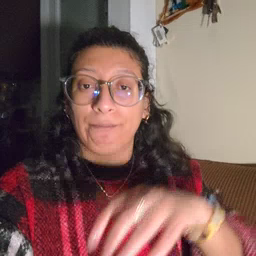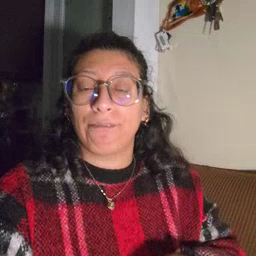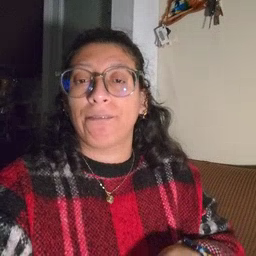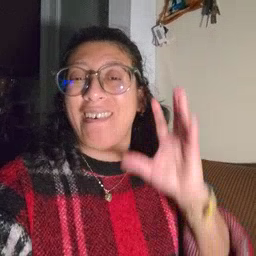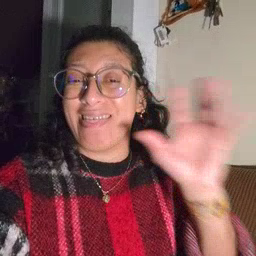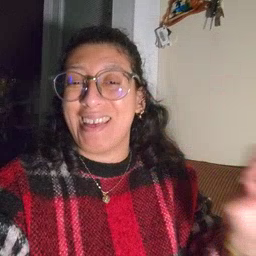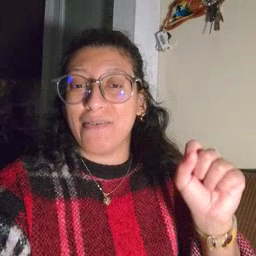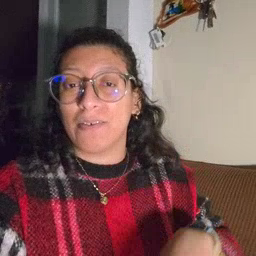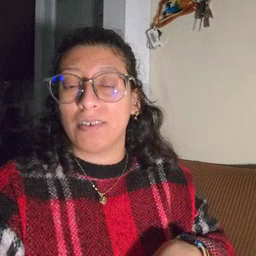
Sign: loud